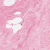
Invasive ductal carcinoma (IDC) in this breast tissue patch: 0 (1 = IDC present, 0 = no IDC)